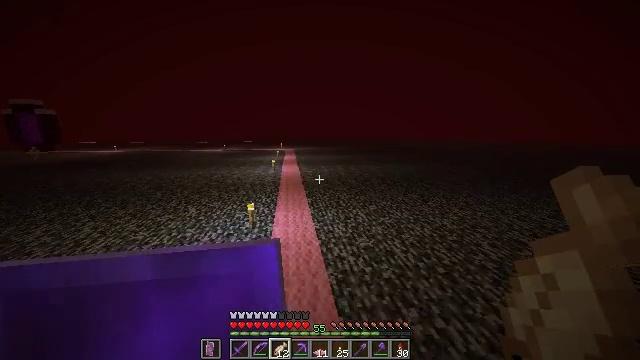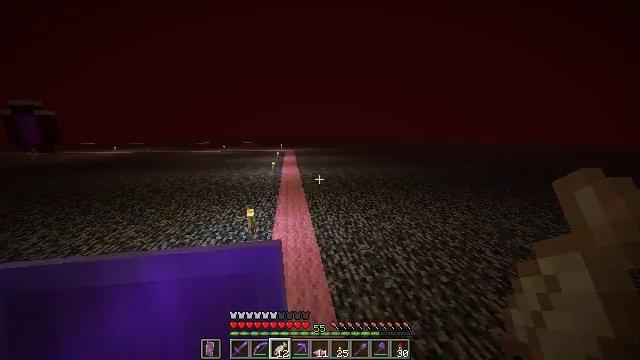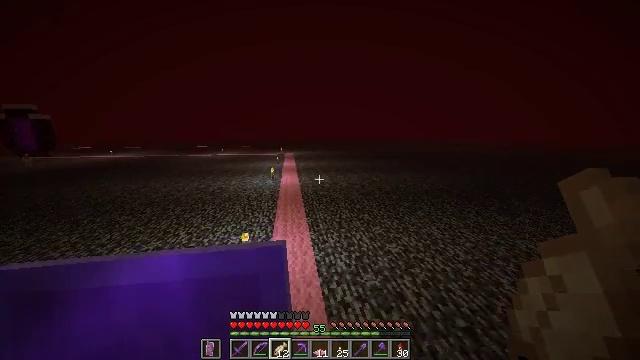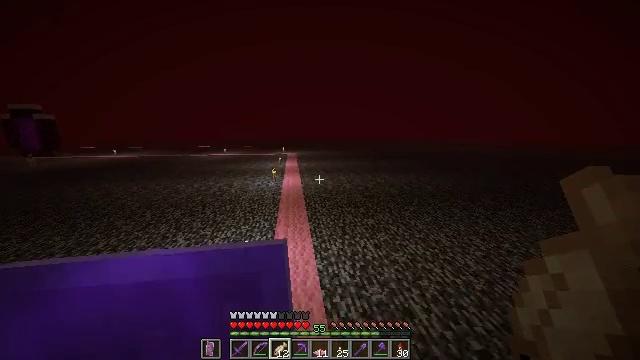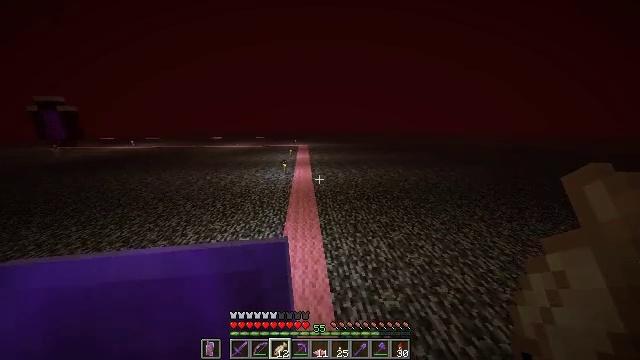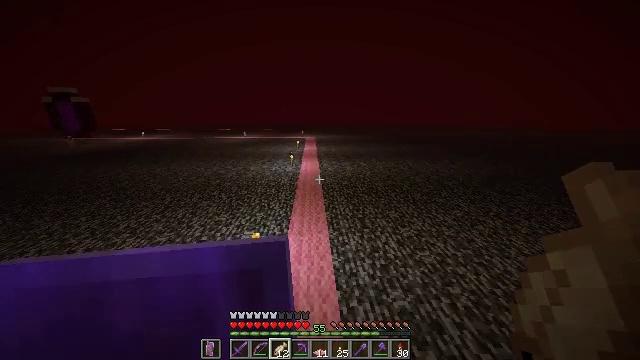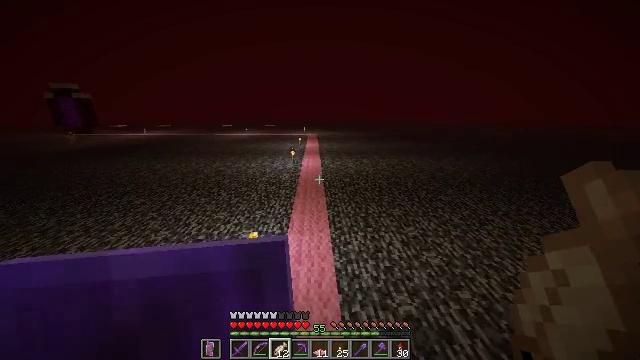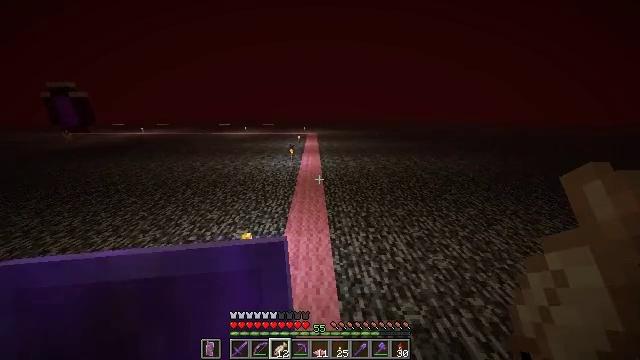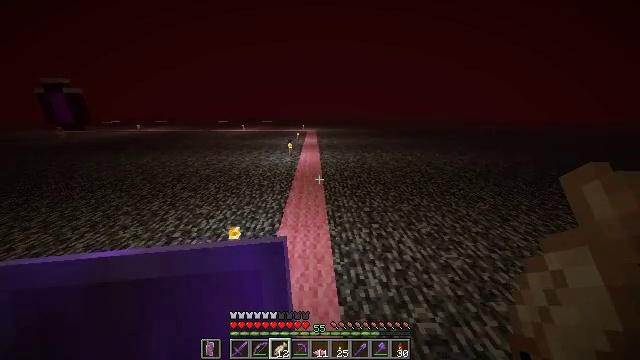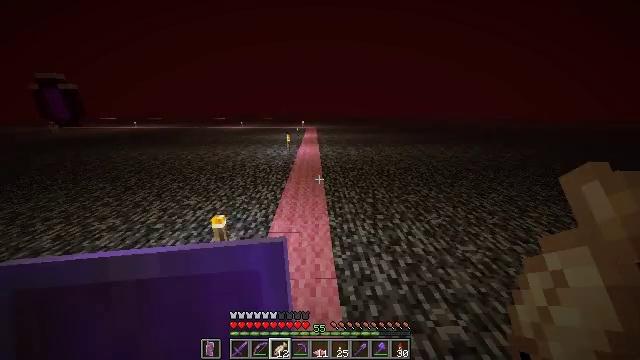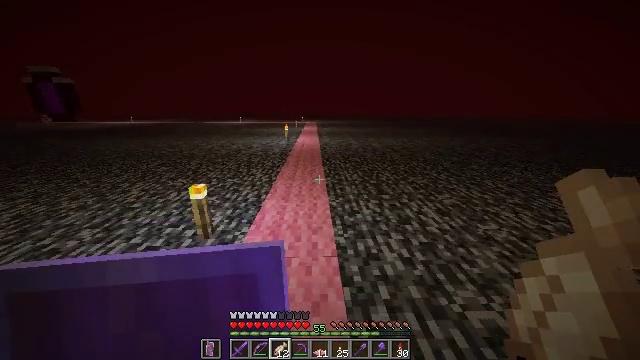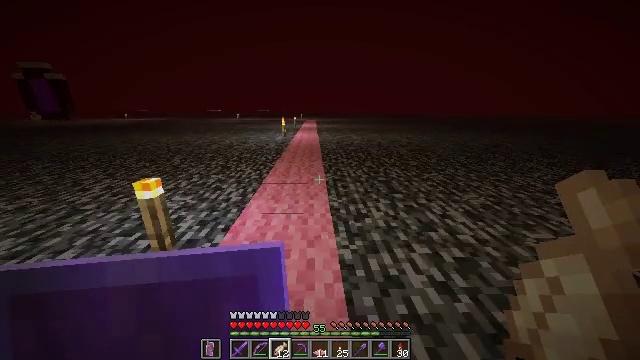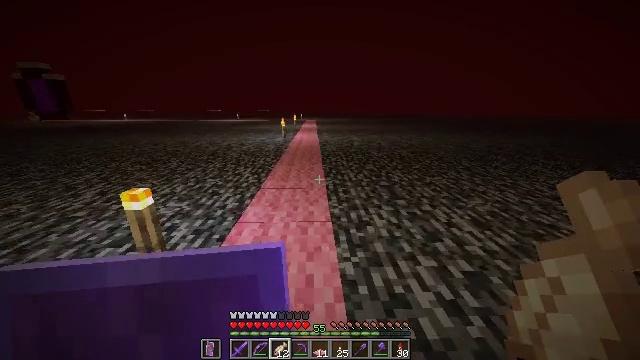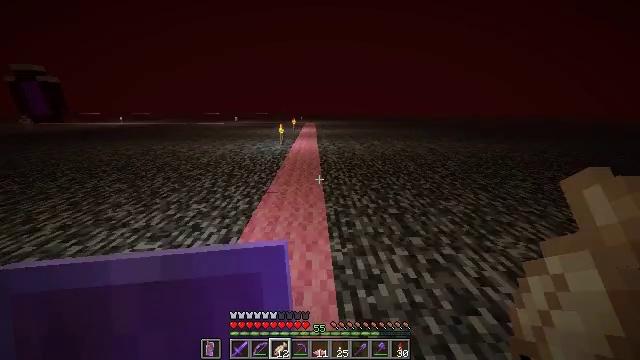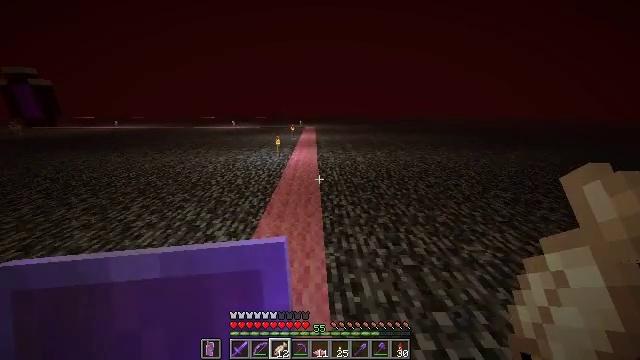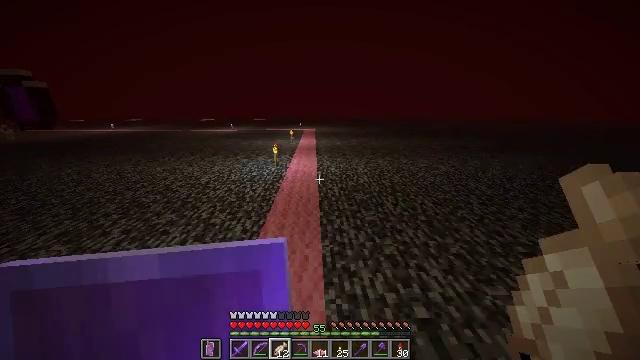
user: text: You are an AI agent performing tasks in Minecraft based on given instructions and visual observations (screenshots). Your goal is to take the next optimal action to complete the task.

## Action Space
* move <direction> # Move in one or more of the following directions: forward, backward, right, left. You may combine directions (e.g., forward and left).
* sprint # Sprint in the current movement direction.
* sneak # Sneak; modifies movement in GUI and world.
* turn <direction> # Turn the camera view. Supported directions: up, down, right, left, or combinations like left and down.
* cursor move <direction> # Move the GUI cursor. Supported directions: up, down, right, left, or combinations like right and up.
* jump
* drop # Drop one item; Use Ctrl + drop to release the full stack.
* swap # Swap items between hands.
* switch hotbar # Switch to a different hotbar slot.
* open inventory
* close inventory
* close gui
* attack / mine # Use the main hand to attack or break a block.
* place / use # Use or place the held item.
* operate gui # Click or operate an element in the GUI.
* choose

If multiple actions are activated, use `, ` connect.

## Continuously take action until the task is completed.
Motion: motion action
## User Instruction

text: mine block pink carpet
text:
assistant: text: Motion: move forward, sprint, jump
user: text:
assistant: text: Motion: move forward, sprint, jump
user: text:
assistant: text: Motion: move forward, sprint, jump
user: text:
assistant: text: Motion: move forward, sprint, turn left and down
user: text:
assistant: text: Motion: move forward, sprint, turn left and down
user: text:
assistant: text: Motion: move forward, sprint
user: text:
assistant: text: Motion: move forward, sprint
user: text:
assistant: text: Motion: move forward, sprint
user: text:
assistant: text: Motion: move forward, sprint, jump
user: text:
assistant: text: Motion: move forward, sprint, jump
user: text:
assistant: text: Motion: move forward, sprint, jump
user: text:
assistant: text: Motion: move forward, sprint, jump
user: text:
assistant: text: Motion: move forward, sprint, jump
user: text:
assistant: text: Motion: move forward, sprint, jump
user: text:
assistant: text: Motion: move forward, sprint, jump
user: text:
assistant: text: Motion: move forward, sprint, jump
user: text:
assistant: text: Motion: move forward, sprint
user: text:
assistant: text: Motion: move forward, sprint
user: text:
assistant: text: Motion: move forward, sprint
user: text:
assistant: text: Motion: move forward, sprint
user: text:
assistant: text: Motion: move forward, sprint
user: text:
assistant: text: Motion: move forward, sprint, jump
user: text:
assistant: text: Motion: move forward, sprint, jump
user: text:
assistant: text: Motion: move forward, sprint, jump
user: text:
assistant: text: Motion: move forward, sprint, jump
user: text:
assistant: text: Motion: move forward, sprint, jump
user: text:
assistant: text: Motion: move forward, sprint, jump
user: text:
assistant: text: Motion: move forward, sprint, turn left
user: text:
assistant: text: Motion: move forward, sprint
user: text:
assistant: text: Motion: move forward, sprint